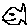
Label: fish